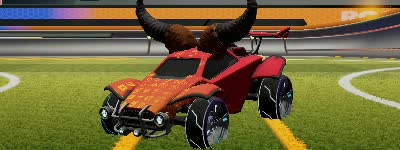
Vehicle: octane